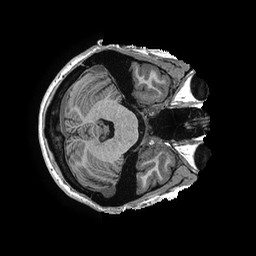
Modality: T1w
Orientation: axial
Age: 42
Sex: female
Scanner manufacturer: ge
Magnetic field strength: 3 T
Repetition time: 0.006952 s
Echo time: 0.00292 s